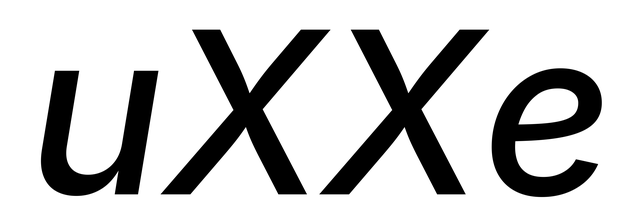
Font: Inter-Italic_Medium_Italic